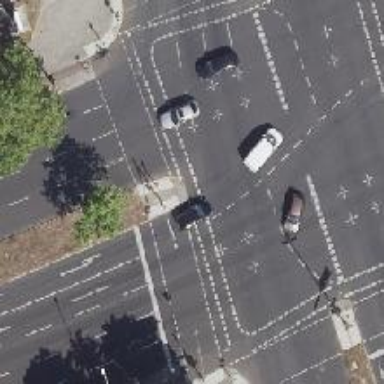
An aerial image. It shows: Footway located on traffic island.